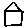
Label: house